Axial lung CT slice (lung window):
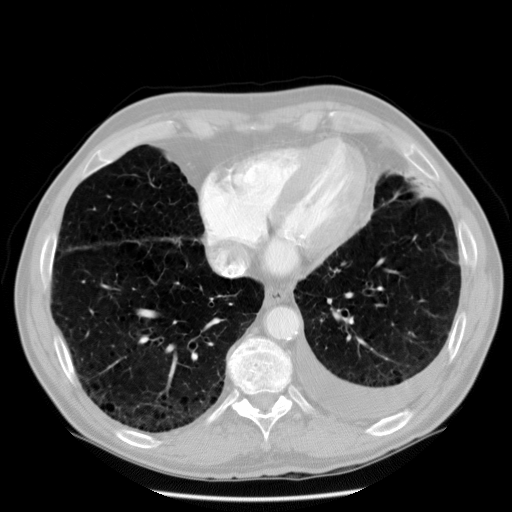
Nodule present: no